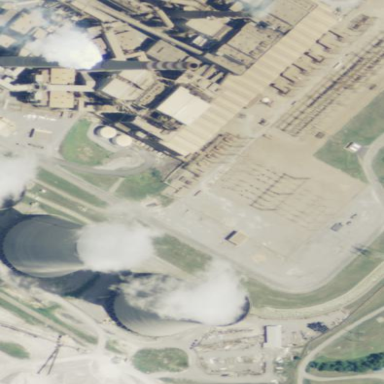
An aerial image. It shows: Industrial area with coal-powered plant.